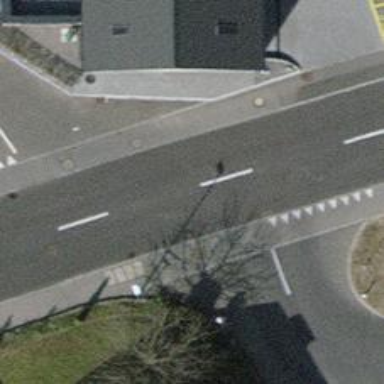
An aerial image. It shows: Tertiary road with asphalt surface and sidewalks on both sides.